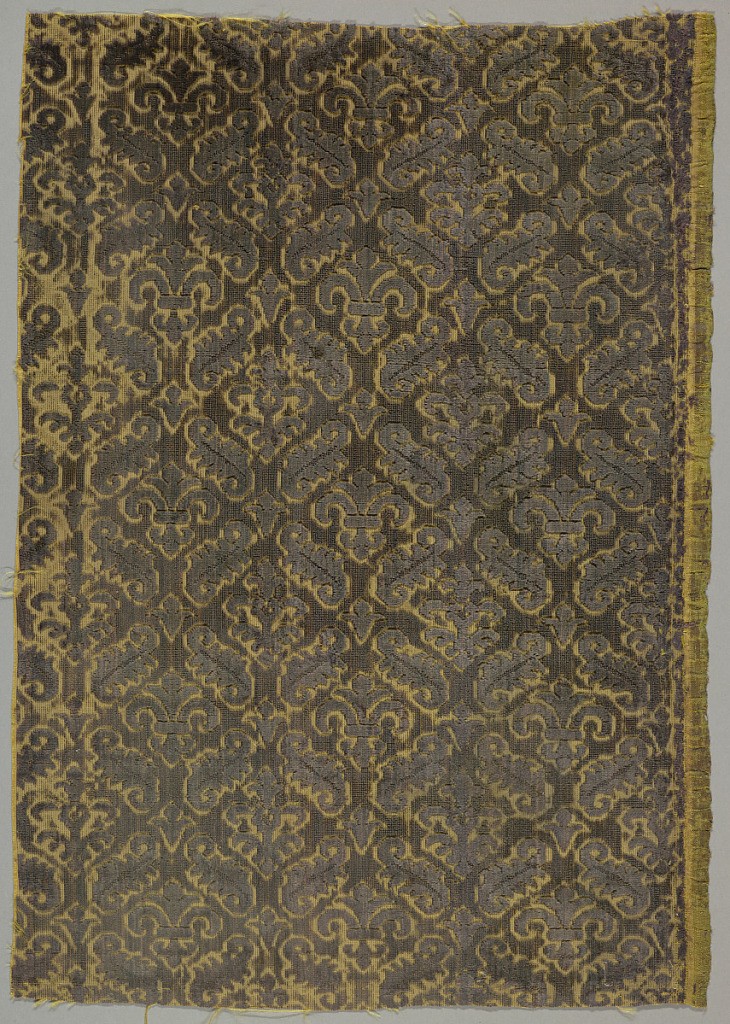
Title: Fragment
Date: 16th–17th century
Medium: silk Technique: cut and uncut supplementary warp pile (velvet) in a plain weave foundation
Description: Grey-blue velvet fragment, cut and uncut, on a yellow ground in a symmetrical small-scale pattern of four leafy scrolls alternately enclosing fleur-de-lys and plant forms.